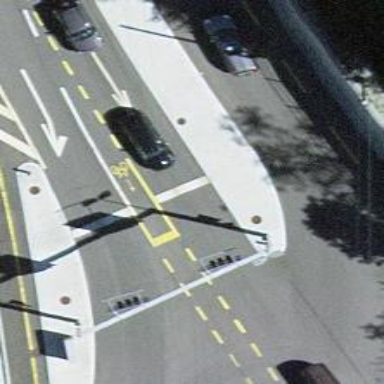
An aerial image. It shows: Road with traffic signals.